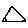
Label: triangle